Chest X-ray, PA view. Patient: 71 years old, sex M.
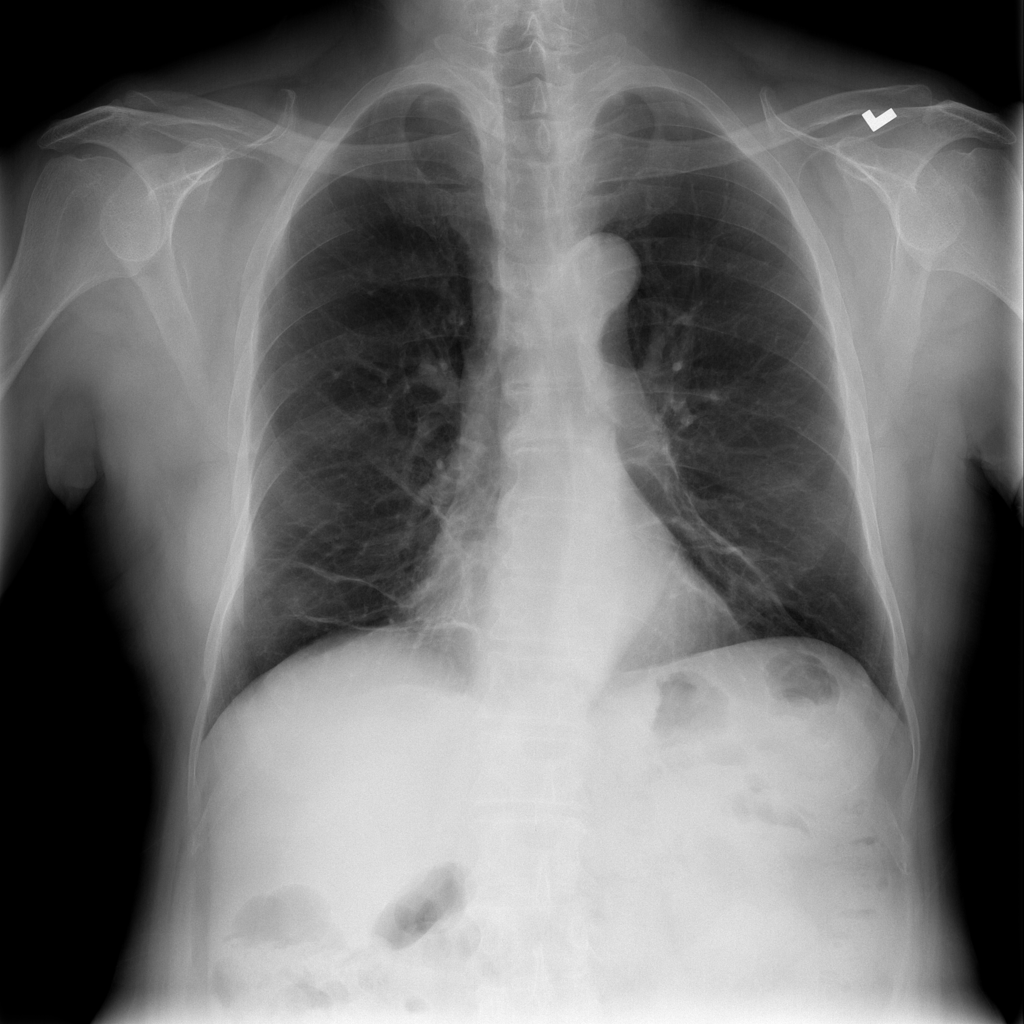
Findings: Atelectasis